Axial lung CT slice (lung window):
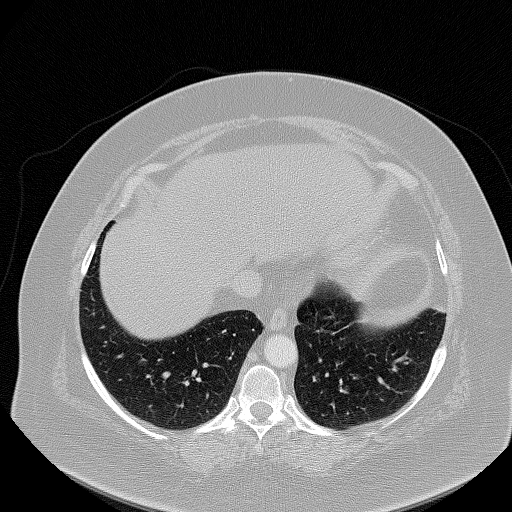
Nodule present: no